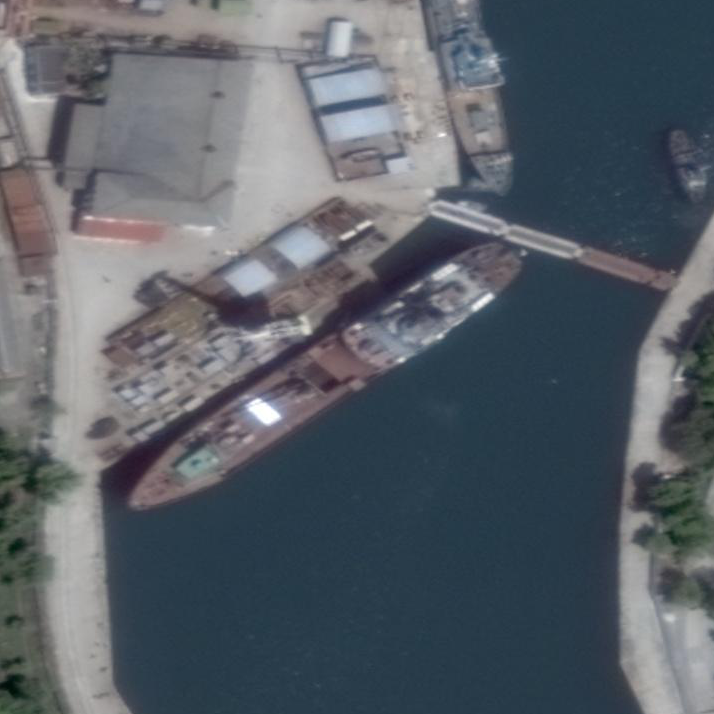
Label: civil